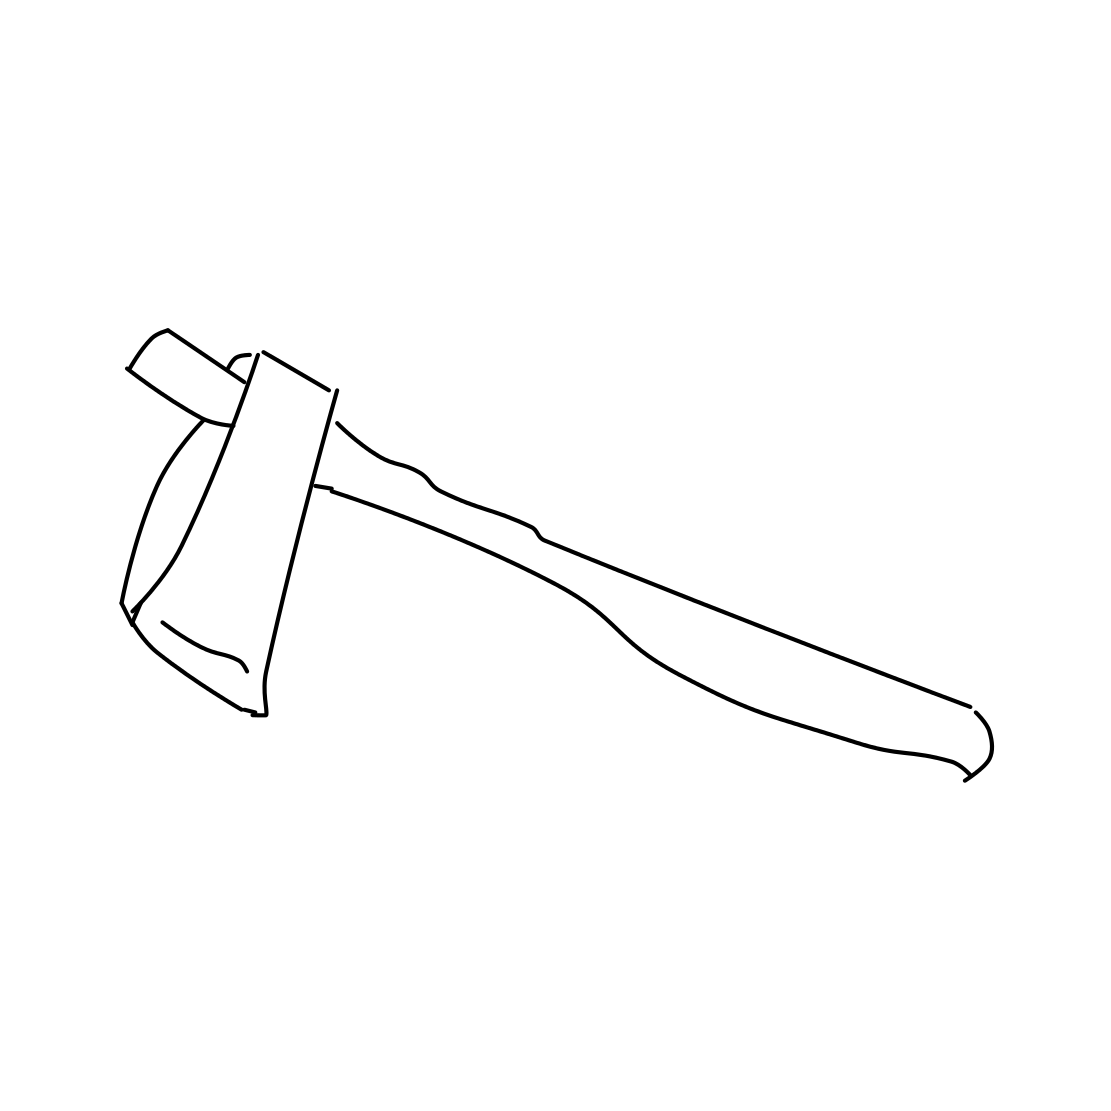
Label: axe